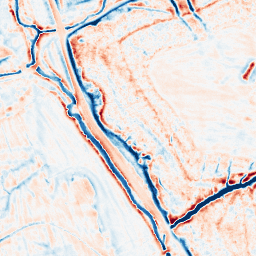
Category: edge_preserving
Decomposition family: bilateral
Decomposition parameters: d: 15
sigma_color: 100
sigma_space: 50
Upsampling method: sinc_blackman
Upsampling parameters: scale: 2
kernel_size: 8
Upsampling scale: 2